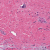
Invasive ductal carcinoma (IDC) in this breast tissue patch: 0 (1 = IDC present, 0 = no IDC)